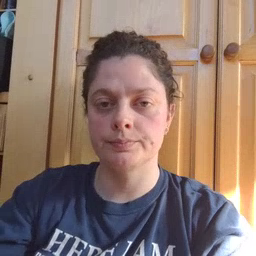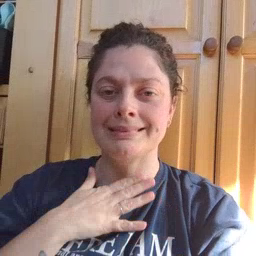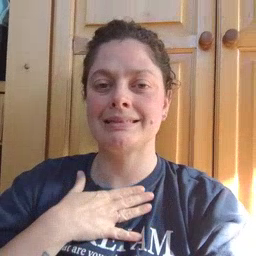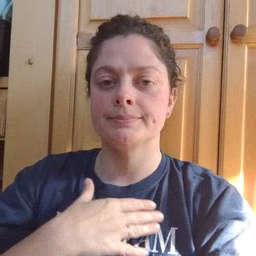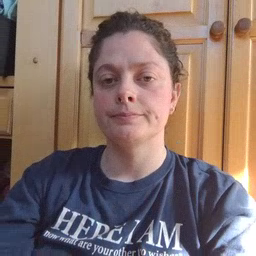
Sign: please